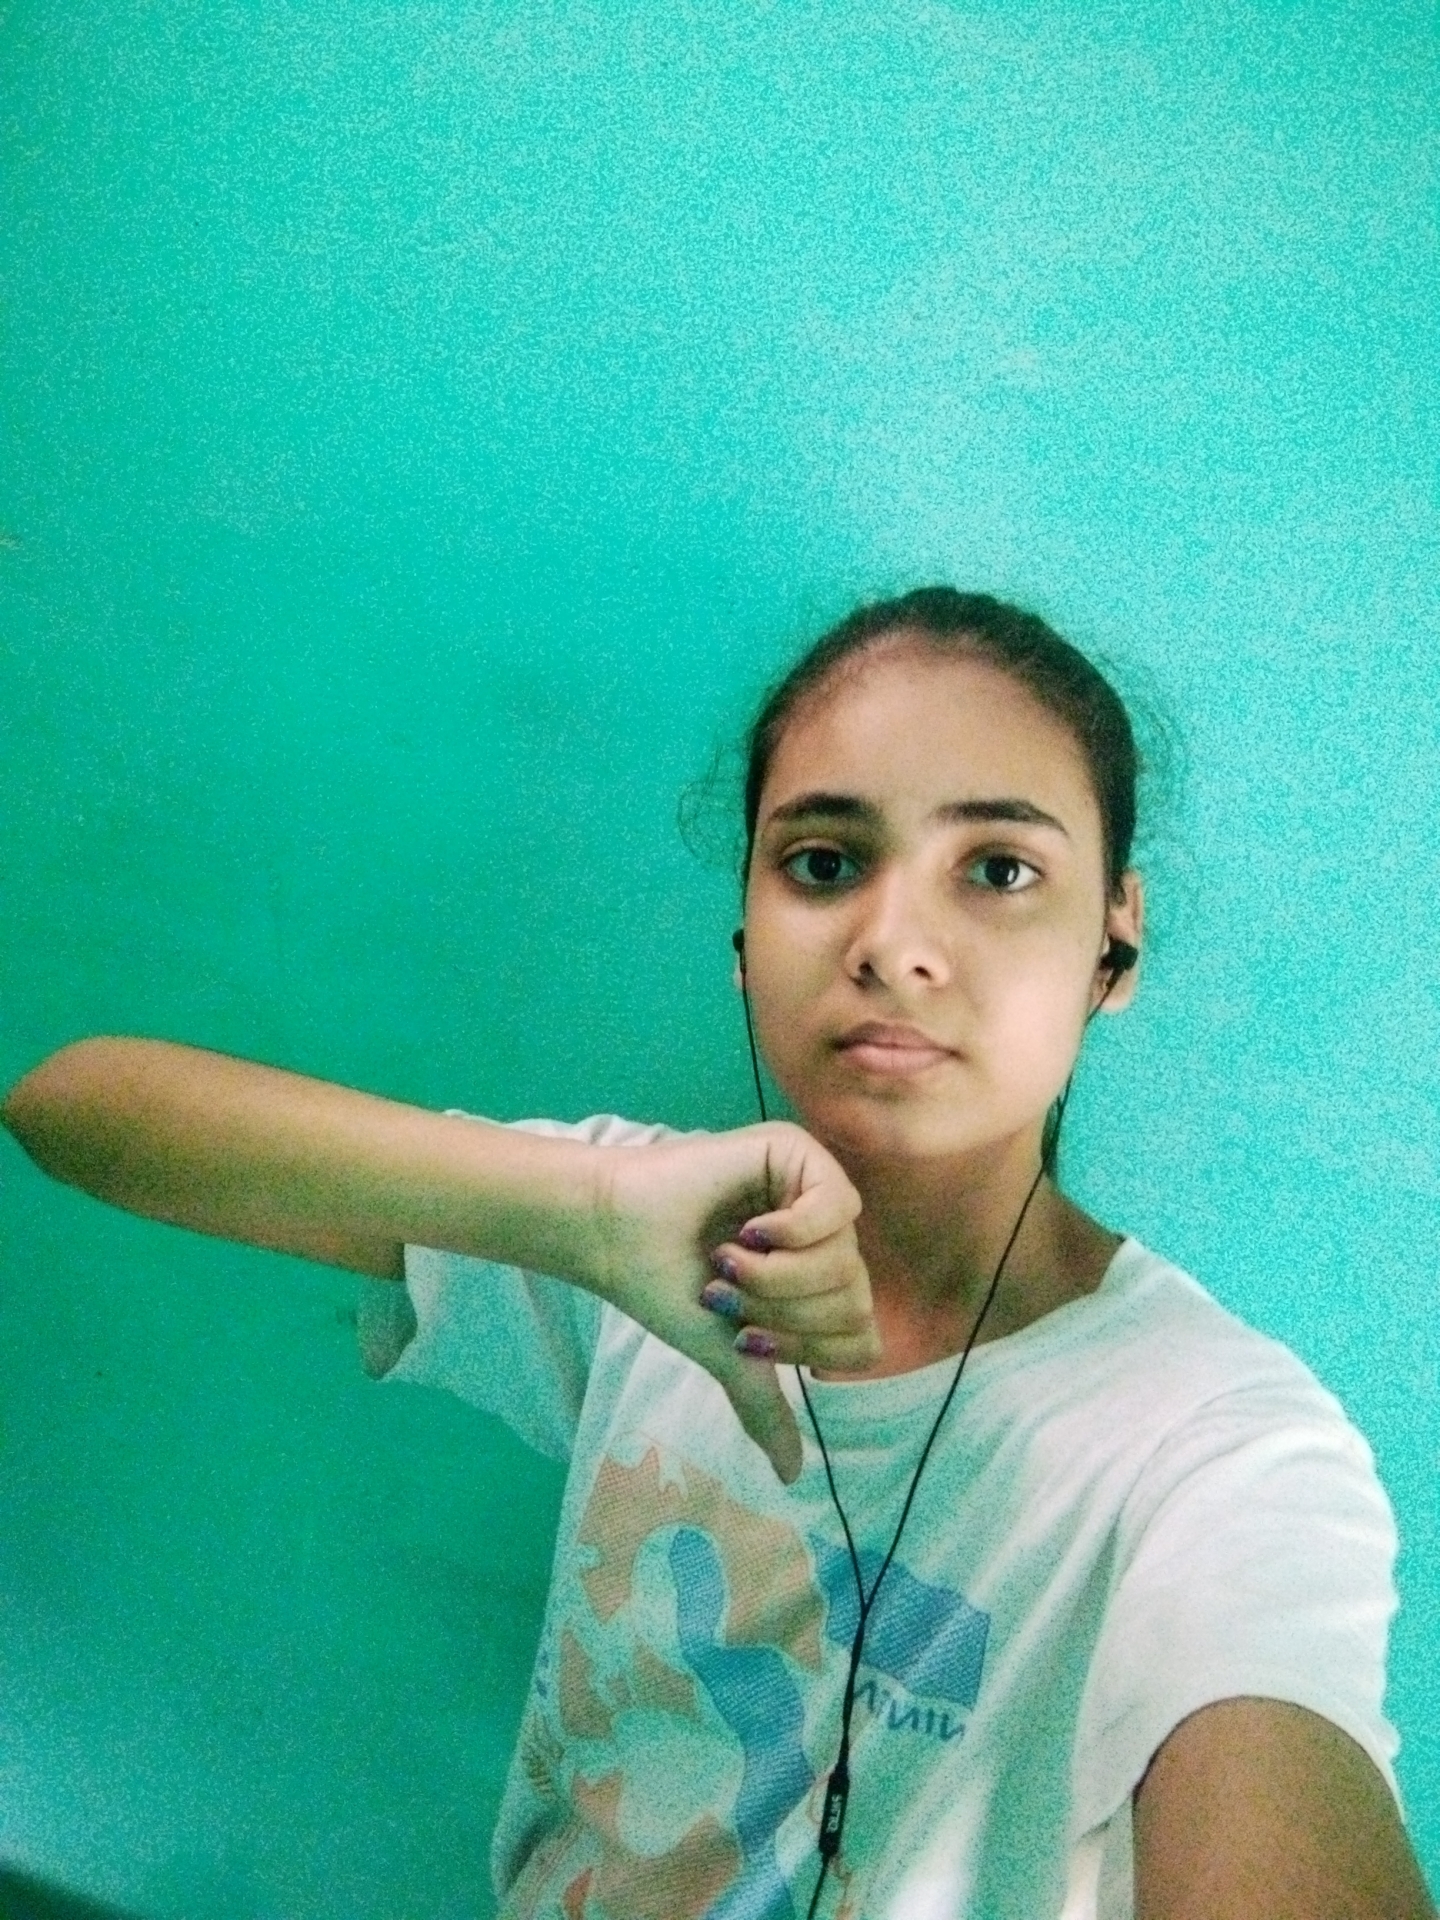
Label: noise